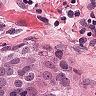
Metastatic tissue present: yes